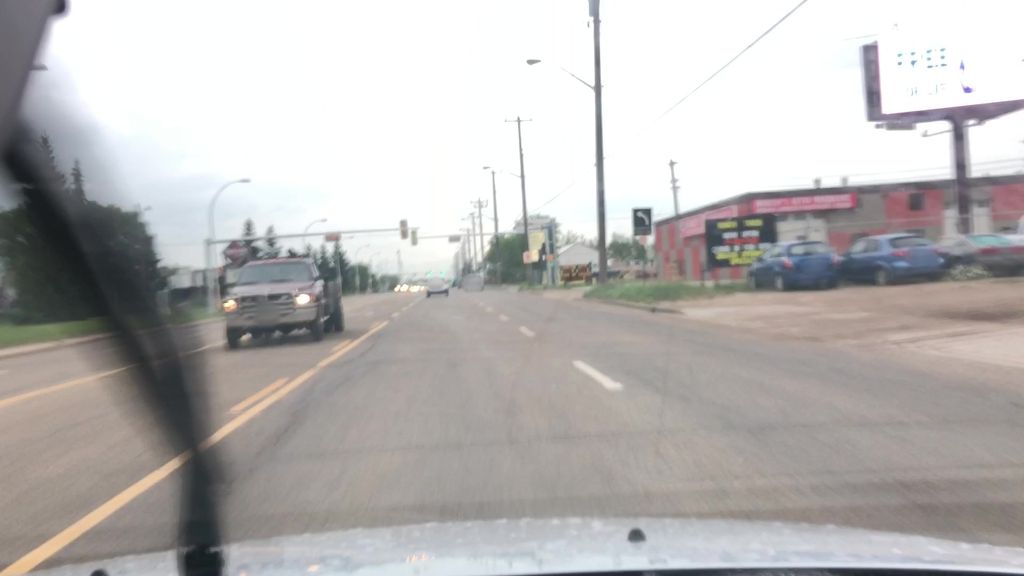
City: edmonton